Question: What i'm trying to do is create two sidebar navigation menus. One is actually going to be a menu but i want the other for functional usage.
There is also a right sidebar so i can't go over to the other side.
Now i have no problem creating a siderbar that is going to overlapse the main container but i'm having trouble making the sidebar "push" the main container inside and with the other sidebar already in place it's getting kinda confusing.
Any help is appreciated.
Thanks
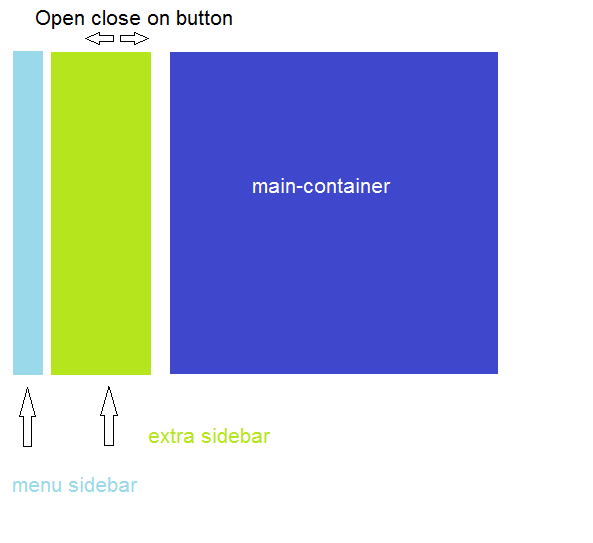
Answer: Will this help you? I am still working on the jQuery animation.
'''
$(function () {
$(".pri-sidebar nav ul li:first-child a").click(function () {
$(".content").toggleClass("open");
return false;
});
});
'''
'''
@import url("https://maxcdn.bootstrapcdn.com/font-awesome/4.3.0/css/font-awesome.min.css");
* {font-family: Segoe UI;}
a {text-decoration: none;}
nav ul,
nav ul li {margin: 0; padding: 0; list-style: none;}
.content {padding-left: 50px; position: relative; overflow: hidden; min-height: 400px;}
.pri-sidebar {position: absolute; left: 0; top: 0; background-color: #000; padding: 5px; height: 10000px;}
.pri-sidebar a {color: #fff; padding: 5px; display: block;}
.sub-sidebar {position: absolute; left: 35px; background-color: #333; width: 100px; height: 1000px; display: none;}
.sub-sidebar a {color: #fff; padding: 5px; display: block; line-height: 1; text-align: center;}
h1, h2, p {margin: 0 0 10px; line-height: 1.5;}
.content.open {padding-left: 150px;}
.content.open .sub-sidebar {display: block;}
'''
'''
<script src="https://ajax.googleapis.com/ajax/libs/jquery/1.9.1/jquery.min.js"></script>
<div class="content">
<div class="pri-sidebar">
<nav>
<ul>
<li><a href=""><i class="fa fa-tachometer"></i></a></li>
<li><a href="#"><i class="fa fa-android"></i></a></li>
<li><a href="#"><i class="fa fa-apple"></i></a></li>
<li><a href="#"><i class="fa fa-drupal"></i></a></li>
</ul>
</nav>
</div>
<div class="sub-sidebar">
<nav>
<ul>
<li><a href="#">Item 1</a></li>
<li><a href="#">Item 2</a></li>
<li><a href="#">Item 3</a></li>
<li><a href="#">Item 4</a></li>
<li><a href="#">Item 5</a></li>
</ul>
</nav>
</div>
<h1>Hello! How are you?</h1>
<p>Lorem ipsum dolor sit amet, consectetur adipisicing elit. Repellendus a, neque quae nobis eos aperiam ratione maxime, magni molestias amet commodi, ducimus doloremque error consequuntur possimus dolore placeat ut voluptate.</p>
<p>Lorem ipsum dolor sit amet, consectetur adipisicing elit. Nihil saepe id iusto eaque exercitationem culpa nostrum perferendis quaerat aliquid, nemo quis earum, repellat, consequuntur quas accusamus vel quasi odit eveniet.</p>
<p>Lorem ipsum dolor sit amet, consectetur adipisicing elit. Temporibus debitis, excepturi, laborum sequi et eaque expedita? Ut laborum expedita, molestiae totam culpa suscipit laudantium dolor. Nobis quo alias, similique repudiandae!</p>
<p>Lorem ipsum dolor sit amet, consectetur adipisicing elit. Quia deleniti, facilis harum voluptates voluptate vitae, blanditiis voluptatibus error quod nesciunt expedita, aperiam accusamus nam numquam necessitatibus quaerat cumque aut sequi.</p>
<p>Lorem ipsum dolor sit amet, consectetur adipisicing elit. In provident dolor commodi possimus harum tempore facere atque illo dolore, vel soluta accusamus, sapiente, totam blanditiis adipisci expedita aspernatur officiis saepe.</p>
</div>
'''
With Animation (working partially for open):
'''
$(function () {
$(".pri-sidebar nav ul li:first-child a").click(function () {
$(".content").animate({
"padding-left": 150
}, 1000);
$(".sub-sidebar").css({
display: "block",
width: "0px"
}).animate({
width: 100
}, 1000);
return false;
});
});
'''
'''
@import url("https://maxcdn.bootstrapcdn.com/font-awesome/4.3.0/css/font-awesome.min.css");
* {font-family: Segoe UI;}
a {text-decoration: none;}
nav ul,
nav ul li {margin: 0; padding: 0; list-style: none;}
.content {padding-left: 50px; position: relative; overflow: hidden; min-height: 400px;}
.pri-sidebar {position: absolute; left: 0; top: 0; background-color: #000; padding: 5px; height: 10000px;}
.pri-sidebar a {color: #fff; padding: 5px; display: block;}
.sub-sidebar {position: absolute; left: 35px; background-color: #333; width: 100px; height: 1000px; display: none; overflow: hidden;}
.sub-sidebar a {color: #fff; padding: 5px; display: block; line-height: 1; text-align: center;}
h1, h2, p {margin: 0 0 10px; line-height: 1.5;}
.content.open {padding-left: 150px;}
.content.open .sub-sidebar {display: block;}
'''
'''
<script src="https://ajax.googleapis.com/ajax/libs/jquery/1.9.1/jquery.min.js"></script>
<div class="content">
<div class="pri-sidebar">
<nav>
<ul>
<li><a href=""><i class="fa fa-tachometer"></i></a></li>
<li><a href="#"><i class="fa fa-android"></i></a></li>
<li><a href="#"><i class="fa fa-apple"></i></a></li>
<li><a href="#"><i class="fa fa-drupal"></i></a></li>
</ul>
</nav>
</div>
<div class="sub-sidebar">
<nav>
<ul>
<li><a href="#">Item 1</a></li>
<li><a href="#">Item 2</a></li>
<li><a href="#">Item 3</a></li>
<li><a href="#">Item 4</a></li>
<li><a href="#">Item 5</a></li>
</ul>
</nav>
</div>
<h1>Hello! How are you?</h1>
<p>Lorem ipsum dolor sit amet, consectetur adipisicing elit. Repellendus a, neque quae nobis eos aperiam ratione maxime, magni molestias amet commodi, ducimus doloremque error consequuntur possimus dolore placeat ut voluptate.</p>
<p>Lorem ipsum dolor sit amet, consectetur adipisicing elit. Nihil saepe id iusto eaque exercitationem culpa nostrum perferendis quaerat aliquid, nemo quis earum, repellat, consequuntur quas accusamus vel quasi odit eveniet.</p>
<p>Lorem ipsum dolor sit amet, consectetur adipisicing elit. Temporibus debitis, excepturi, laborum sequi et eaque expedita? Ut laborum expedita, molestiae totam culpa suscipit laudantium dolor. Nobis quo alias, similique repudiandae!</p>
<p>Lorem ipsum dolor sit amet, consectetur adipisicing elit. Quia deleniti, facilis harum voluptates voluptate vitae, blanditiis voluptatibus error quod nesciunt expedita, aperiam accusamus nam numquam necessitatibus quaerat cumque aut sequi.</p>
<p>Lorem ipsum dolor sit amet, consectetur adipisicing elit. In provident dolor commodi possimus harum tempore facere atque illo dolore, vel soluta accusamus, sapiente, totam blanditiis adipisci expedita aspernatur officiis saepe.</p>
</div>
'''